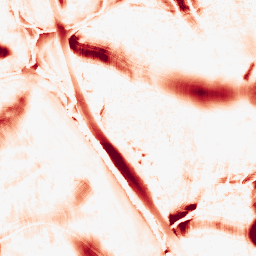
Category: morphological
Decomposition family: morphological_ellipse
Decomposition parameters: operation: opening
width: 50
height: 50
Upsampling method: regularized
Upsampling parameters: scale: 2
lambda_reg: 0.01
Upsampling scale: 2